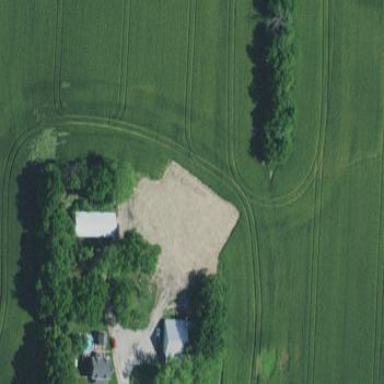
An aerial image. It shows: Farm auxiliary building.